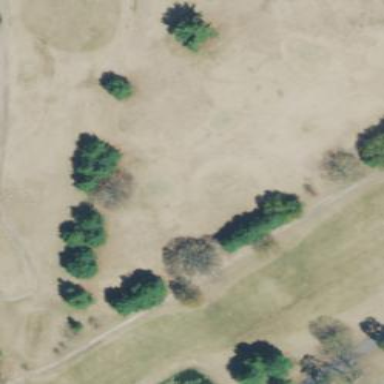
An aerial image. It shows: Area with grass used as rough in golf course.